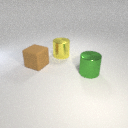
large brown rubber cube behind large green metal cylinder